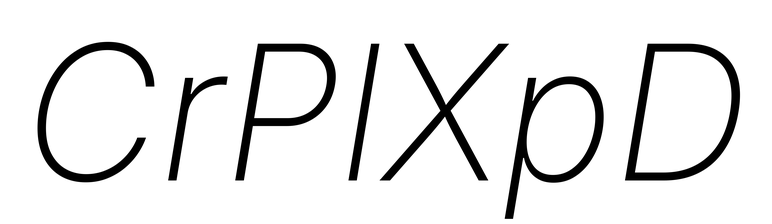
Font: Inter-Italic_ExtraLight_Italic